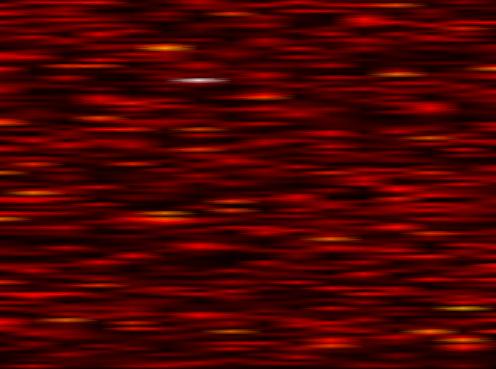
Label: WOLA